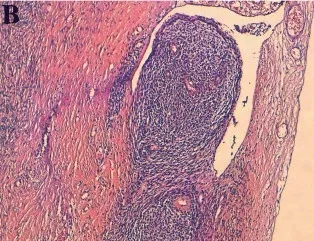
B: At the peripheral ovarian parenchyma, a tongue-like protrusion in the vessel walls is seen (Hematoxylin and eosin stain x 100).
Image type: pathology (h&e)